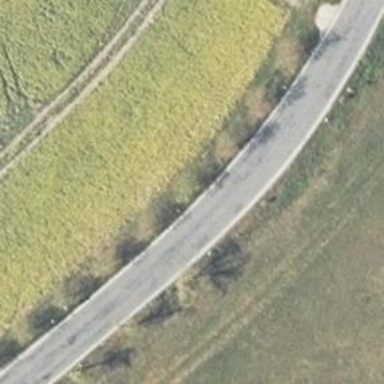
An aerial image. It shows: Secondary road with asphalt surface.